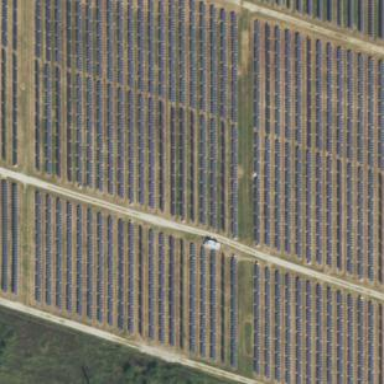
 consisting of solar photovoltaic panels."